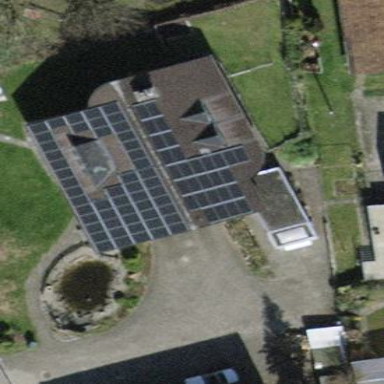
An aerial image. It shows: Solar power generator with photovoltaic panels.